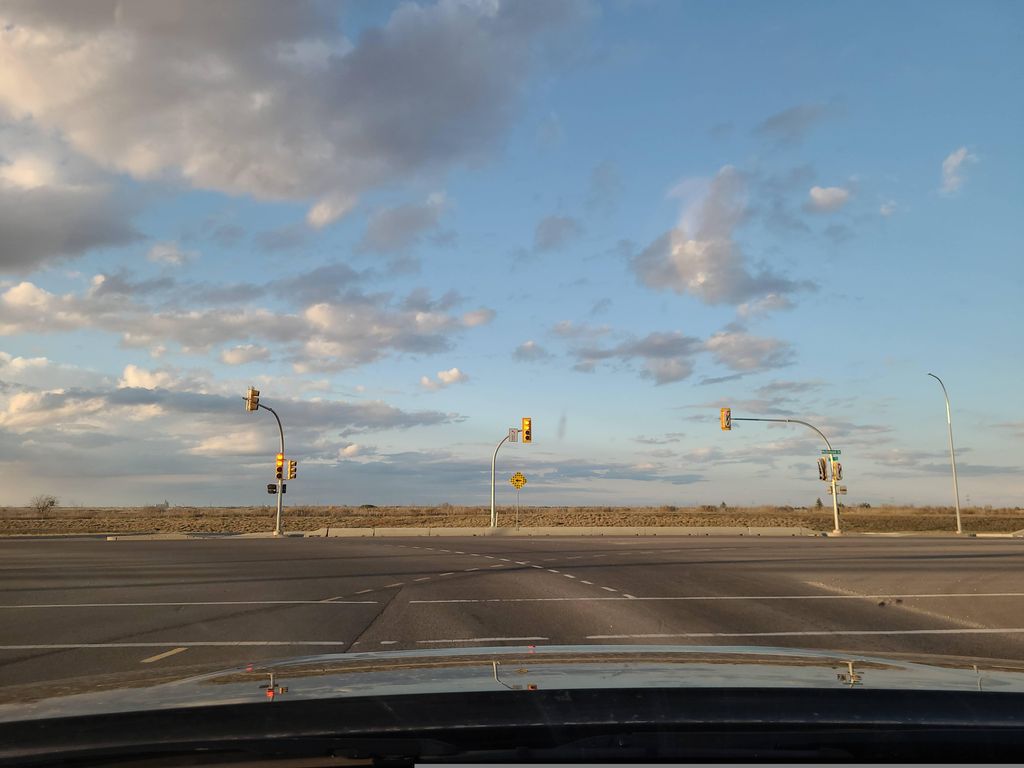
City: saskatoon